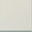
Piece: xx